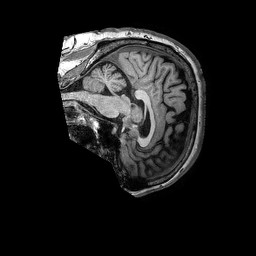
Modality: T1w
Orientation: sagittal
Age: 77
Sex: male
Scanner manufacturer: philips
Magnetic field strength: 3 T
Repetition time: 0.006638 s
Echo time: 0.002971 s